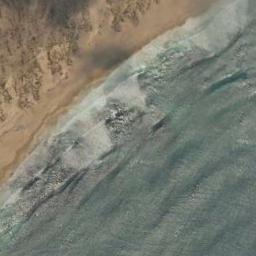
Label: beach